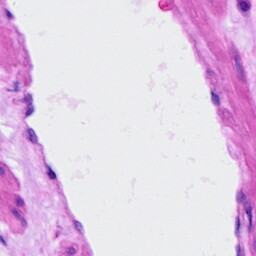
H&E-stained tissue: Ovarian